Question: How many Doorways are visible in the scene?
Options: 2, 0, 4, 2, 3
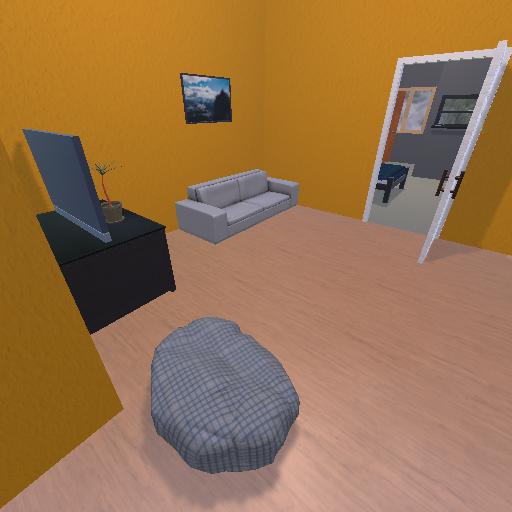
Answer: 2